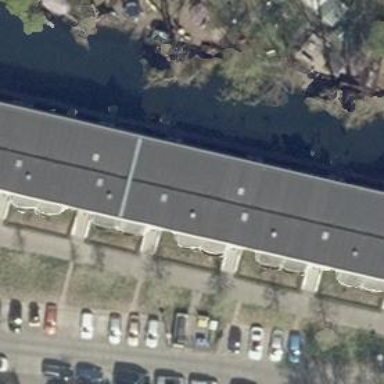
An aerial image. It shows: Flat-roofed apartment building.